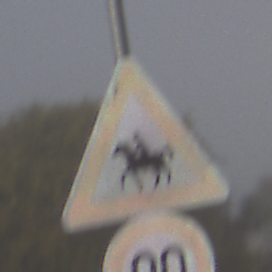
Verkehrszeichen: ReiterRechts
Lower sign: Geschwindigkeit90
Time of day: MorningAfternoon
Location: Outdoor (Nature)
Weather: PartlyCloudy
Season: NotSpecified
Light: Natural